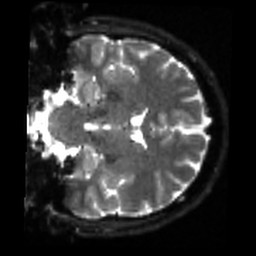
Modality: sbref
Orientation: coronal
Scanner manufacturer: siemens
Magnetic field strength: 3 T
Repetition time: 4 s
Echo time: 0.0594 s